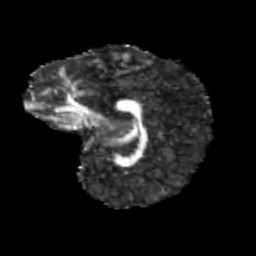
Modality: FA
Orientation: sagittal
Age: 10
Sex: female
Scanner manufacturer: siemens
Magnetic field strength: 3 T
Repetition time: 3.8 s
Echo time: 0.07 s